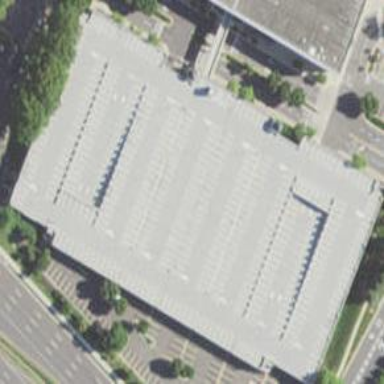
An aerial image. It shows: Multi-storey parking building.